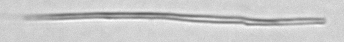
Label: fiber